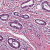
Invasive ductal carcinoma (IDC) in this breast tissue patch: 1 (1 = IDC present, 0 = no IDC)